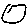
Label: circle